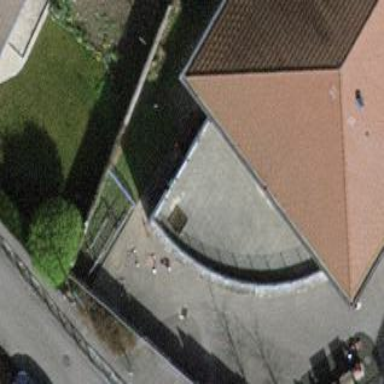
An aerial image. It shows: Flat-roofed school building.